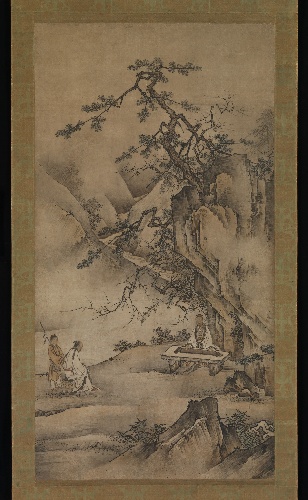
Title: 狩野元信周辺　伯牙鍾子期図|Bo Ya Plays the Qin as Zhong Ziqi Listens
Artist: Kano Motonobu
Artist bio: Japanese, 1477–1559
Date: 1530s
Object type: Hanging scroll
Classification: Paintings
Medium: Hanging scroll; ink and color on paper
Culture: Japan
Period: Muromachi period (1392–1573)
Dimensions: Image: 65 1/16 × 34 1/4 in. (165.2 × 87 cm)
Overall with mounting: 8 ft. 10 7/8 in. × 40 13/16 in. (271.5 × 103.7 cm)
Overall with knobs: 8 ft. 10 7/8 in. × 43 3/16 in. (271.5 × 109.7 cm)
Department: Asian Art
Credit line: Mary Griggs Burke Collection, Gift of the Mary and Jackson Burke Foundation, 2015
Accession year: 2015
Repository: Metropolitan Museum of Art, New York, NY
Tags: Musical Instruments|Men|Landscapes